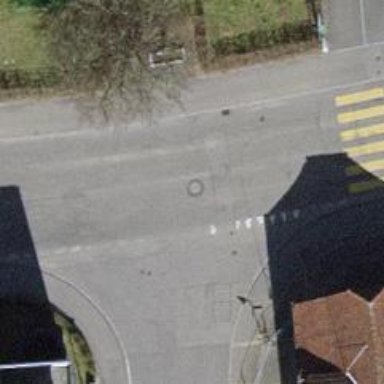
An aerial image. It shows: Road with "give way" sign.